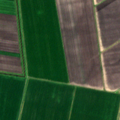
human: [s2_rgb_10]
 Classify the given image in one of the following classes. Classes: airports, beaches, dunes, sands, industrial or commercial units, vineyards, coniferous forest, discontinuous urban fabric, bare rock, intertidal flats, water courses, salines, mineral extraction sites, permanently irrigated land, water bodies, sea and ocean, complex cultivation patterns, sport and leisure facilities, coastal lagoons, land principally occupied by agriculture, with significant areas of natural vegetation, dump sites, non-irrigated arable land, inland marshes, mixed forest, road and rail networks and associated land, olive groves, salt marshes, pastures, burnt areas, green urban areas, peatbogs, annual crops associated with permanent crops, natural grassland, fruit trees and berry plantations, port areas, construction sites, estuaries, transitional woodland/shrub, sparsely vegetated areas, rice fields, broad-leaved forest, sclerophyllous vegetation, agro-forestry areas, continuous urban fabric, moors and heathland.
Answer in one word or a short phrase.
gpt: non-irrigated arable land